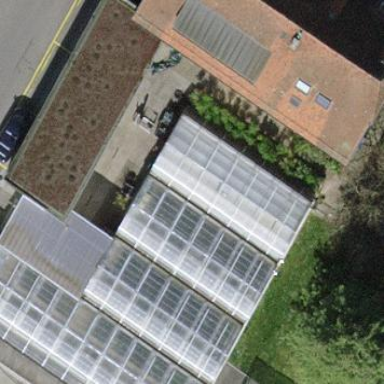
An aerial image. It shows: Greenhouse.